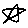
Label: star